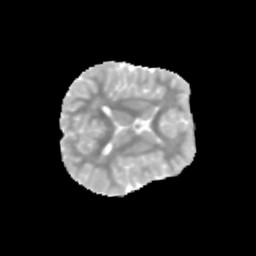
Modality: MD
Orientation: axial
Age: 10
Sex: male
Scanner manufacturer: siemens
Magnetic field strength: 3 T
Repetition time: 3.8 s
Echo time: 0.07 s